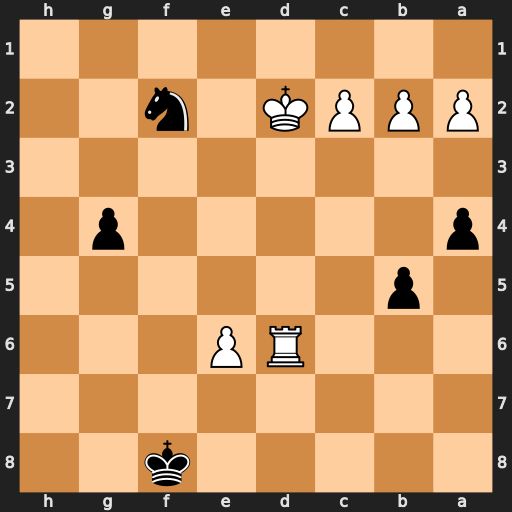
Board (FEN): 5k2/8/3RP3/1p6/p5p1/8/PPPK1n2/8
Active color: b
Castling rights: -
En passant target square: -
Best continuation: Ne4+ Ke3 Nxd6